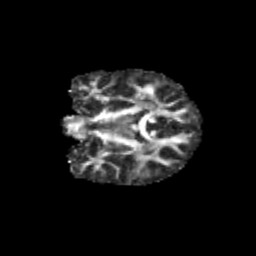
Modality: FA
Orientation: coronal
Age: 12
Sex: female
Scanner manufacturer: siemens
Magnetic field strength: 3 T
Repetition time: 3.8 s
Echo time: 0.07 s